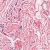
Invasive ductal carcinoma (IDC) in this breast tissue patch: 0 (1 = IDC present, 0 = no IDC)